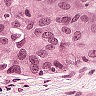
Metastatic tissue present: yes